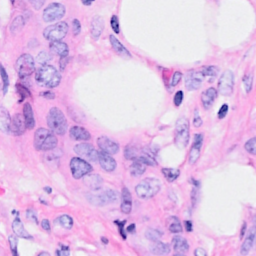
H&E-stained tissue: Breast